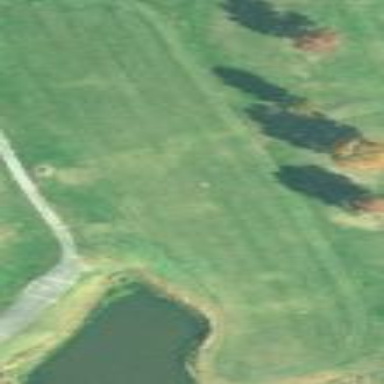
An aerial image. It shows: Grassy area designated as golf fairway.